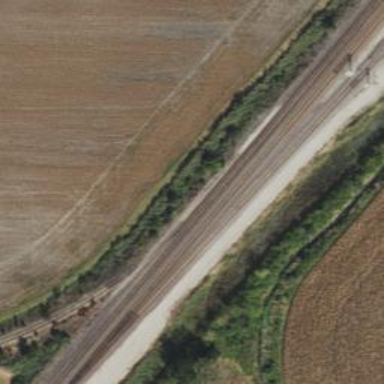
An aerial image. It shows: Railway yard.